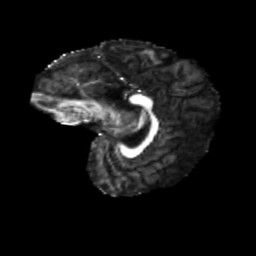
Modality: FA
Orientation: sagittal
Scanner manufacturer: siemens
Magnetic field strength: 3 T
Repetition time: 4 s
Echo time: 0.0594 s